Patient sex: F
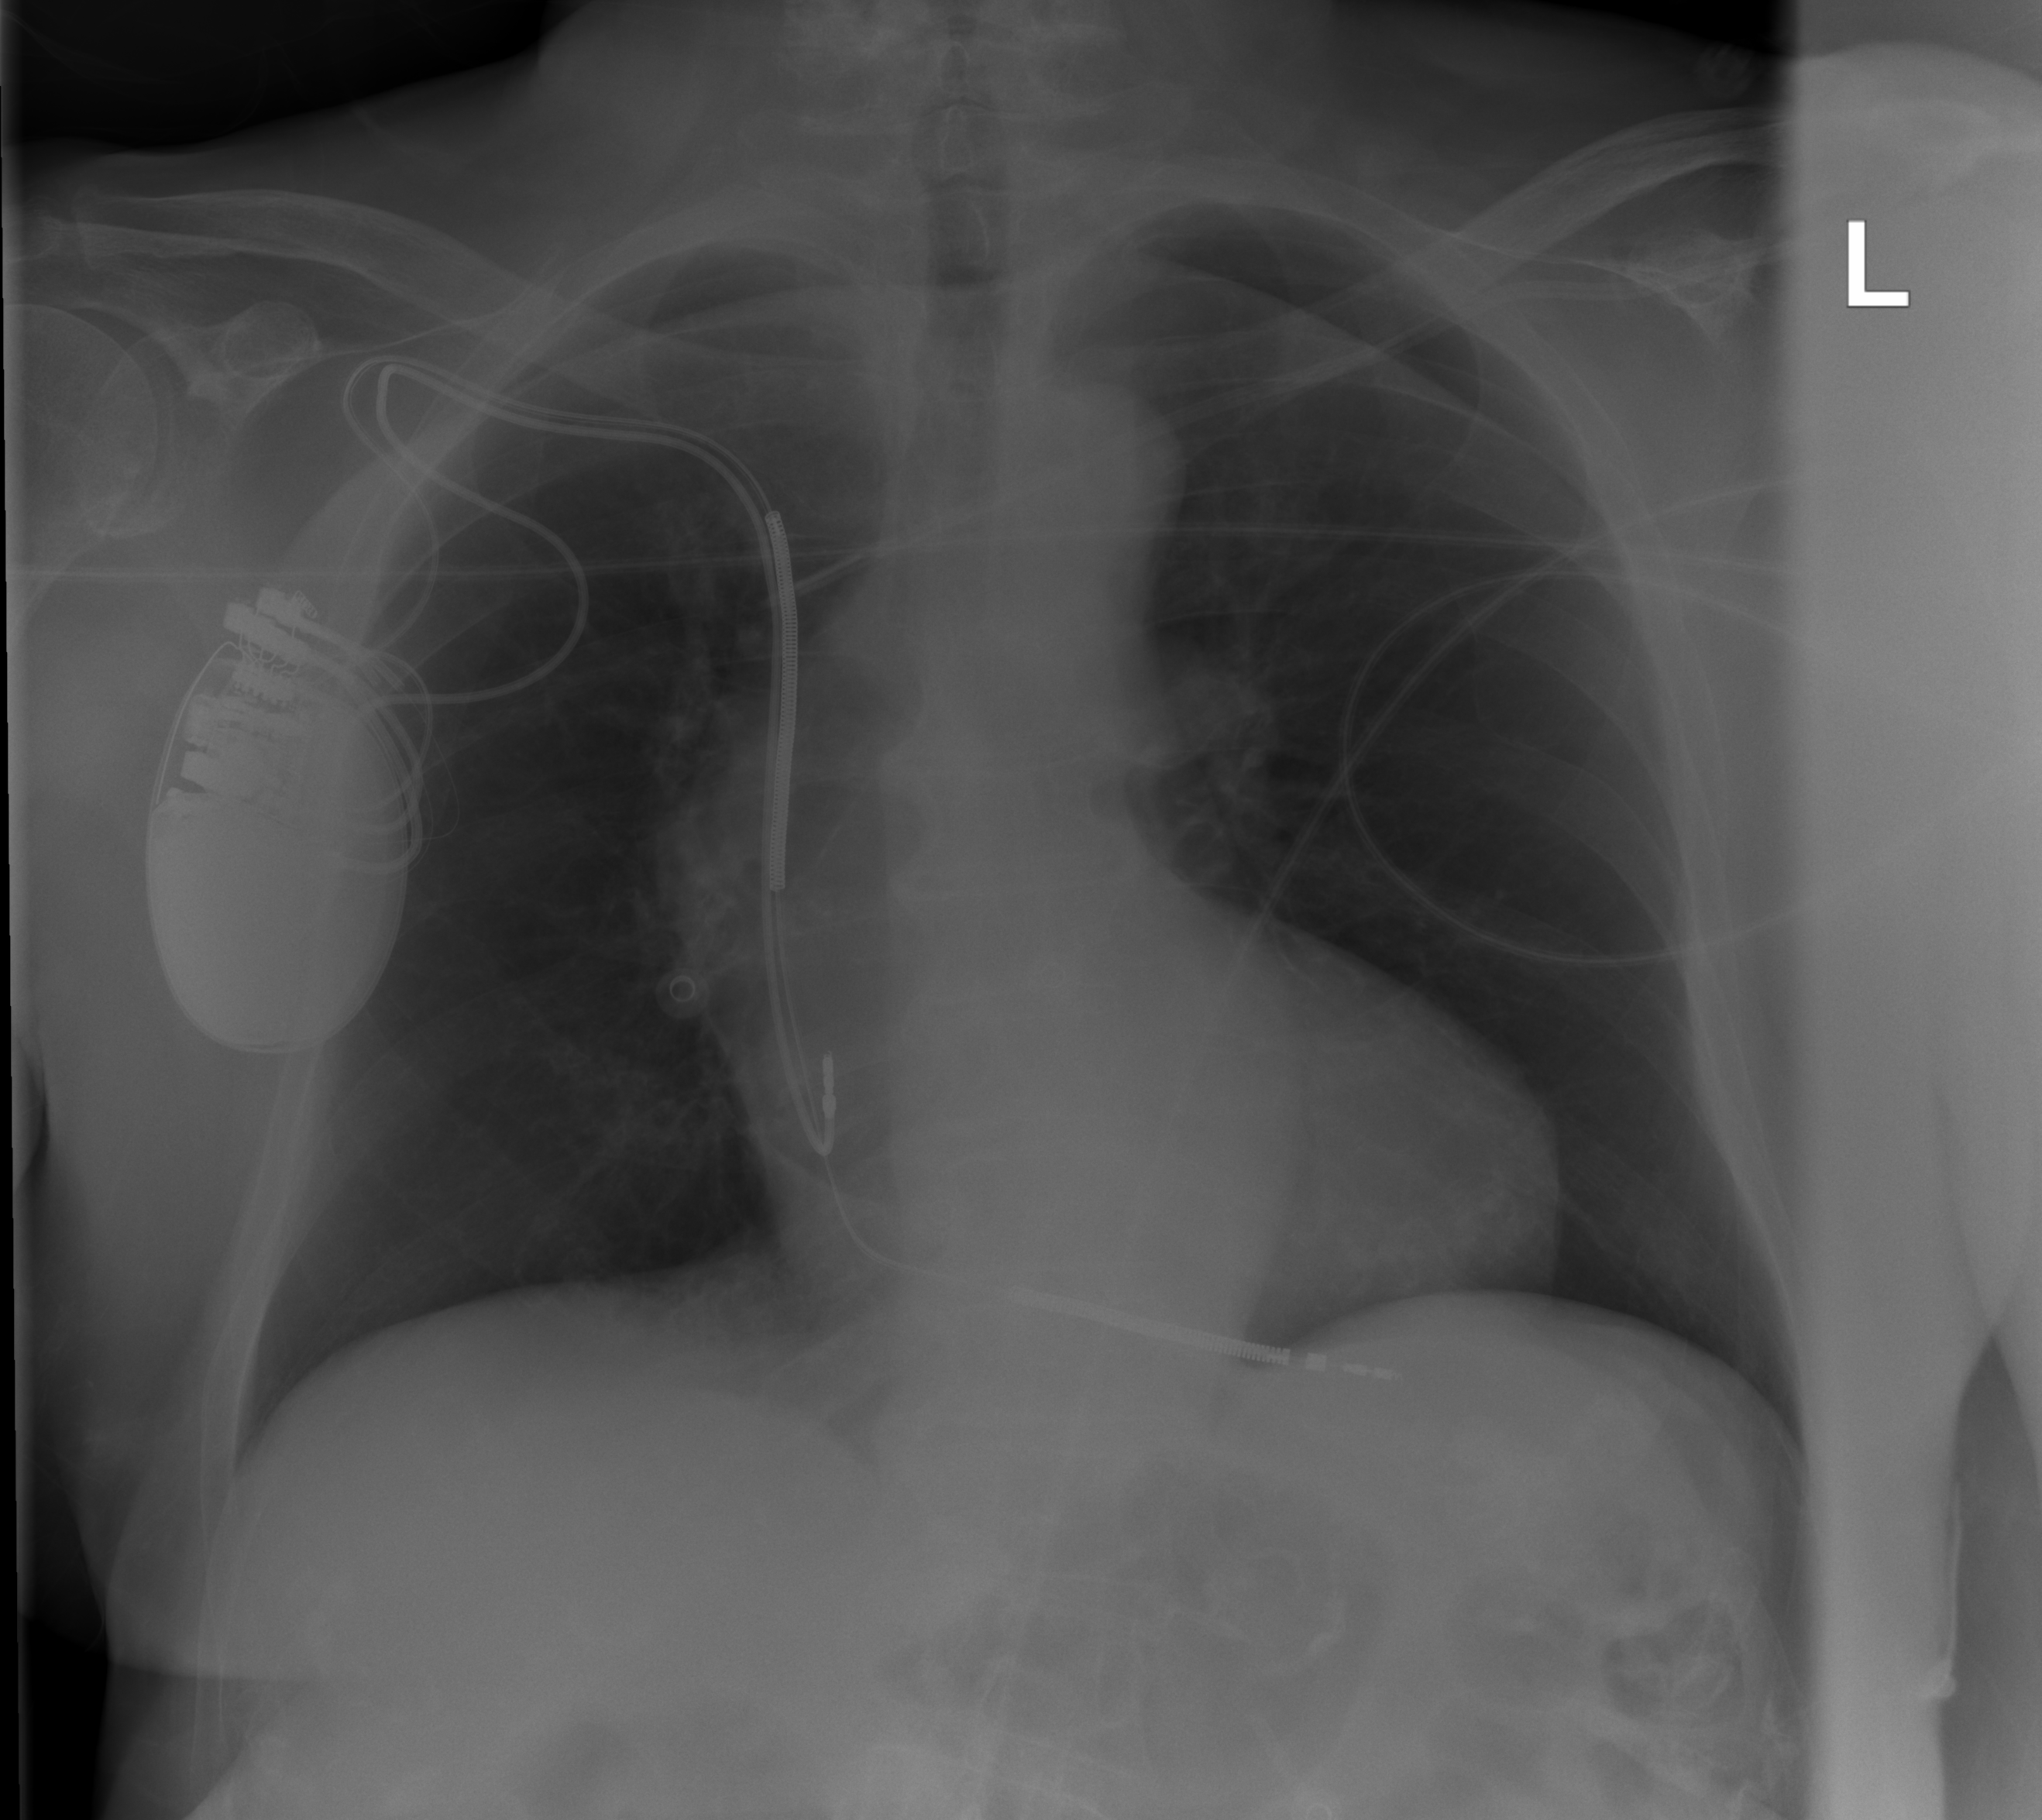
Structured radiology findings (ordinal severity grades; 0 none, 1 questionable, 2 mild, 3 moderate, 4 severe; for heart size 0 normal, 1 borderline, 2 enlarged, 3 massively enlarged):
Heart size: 2
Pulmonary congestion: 0
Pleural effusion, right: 0
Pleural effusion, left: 0
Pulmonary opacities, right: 0
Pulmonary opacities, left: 0
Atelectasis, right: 0
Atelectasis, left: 0